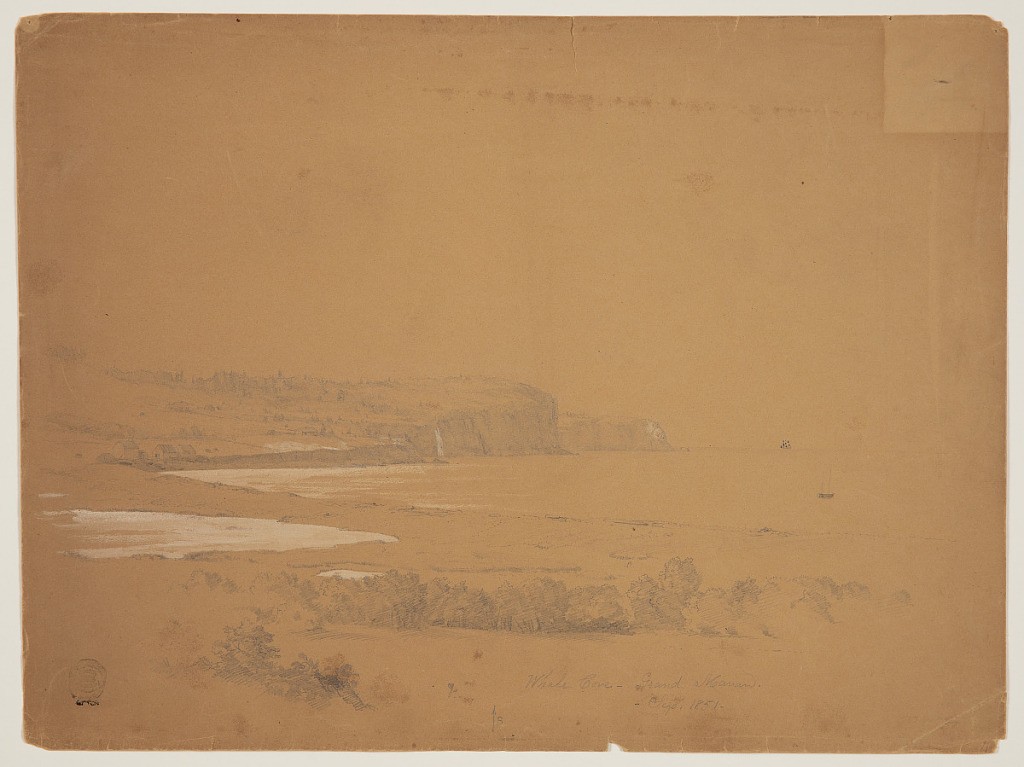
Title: Whale Cove, Grand Manan Island, Canada
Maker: Frederic Edwin Church, American, 1826–1900
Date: September 1851
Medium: Graphite, white gouache, and oxidized white gouache on light brown wove paper; verso: graphite
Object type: Drawing
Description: Landscape sketch showing a view of Whale Cove on Grand Manan Island in Canada. In the foreground, dense groups of trees are shown from an elevated perspective. Beyond them, two tidal or vernal pools are highlighted in white gouache as they reflect the sun's light. The partly comprise a marshy zone just behind the cove's beach, which is strewn with driftwood. The beach curves into the middle distance at left, where a group of three buildings are situated on the point of the cove's curve at far left. The terrain beyond them, and its accompanying coastal cliff, slowly rises in elevation as it hosts multiple other buildings and farmland. In the background at center, two distant capes with immense vertical cliffs define the rugged coastline. Floating in the water at right are two sailboats--one anchored in the harbor in the middle distance, and another sailing along the horizon in the background.

Verso: Multiple sketches of a student or Argand lamp. At lower left, one complete sketch of the lamp is visible, beside a detail at right. At upper left, two loosely-rendered details of the lamps mechanical parts are also included.